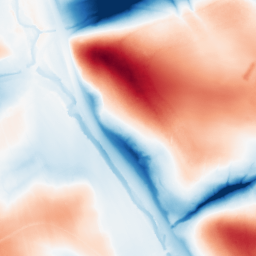
Category: classical
Decomposition family: gaussian_anisotropic
Decomposition parameters: sigma_x: 2
sigma_y: 50
Upsampling method: quintic
Upsampling parameters: scale: 4
Upsampling scale: 4